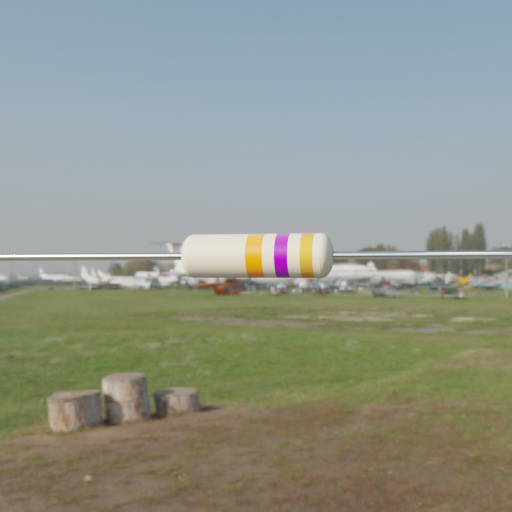
Resistor colour bands (in order): orange, violet, gold